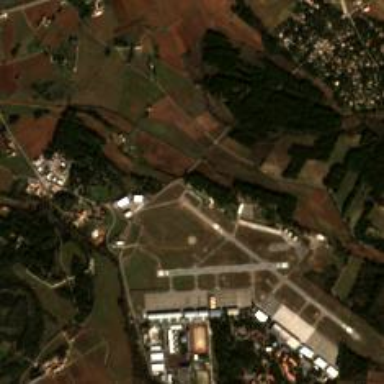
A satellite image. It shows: Airtanker base at the airport.